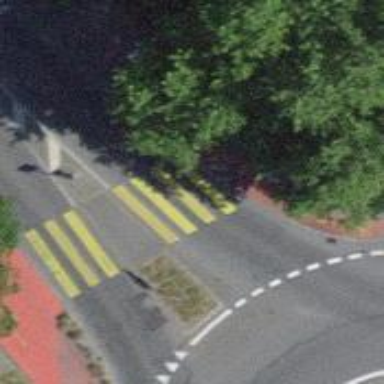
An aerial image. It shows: Kerb barrier.